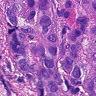
Metastatic tissue present: yes